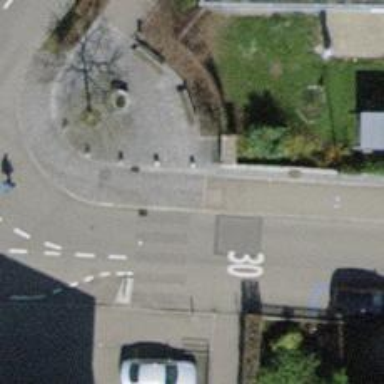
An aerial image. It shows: Kerb barrier.